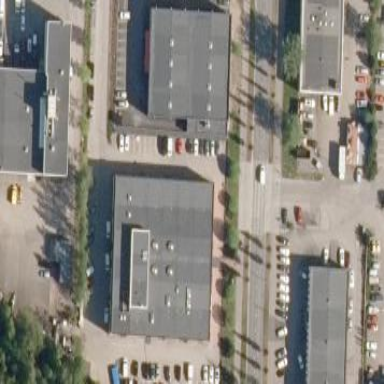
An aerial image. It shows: Commercial building.